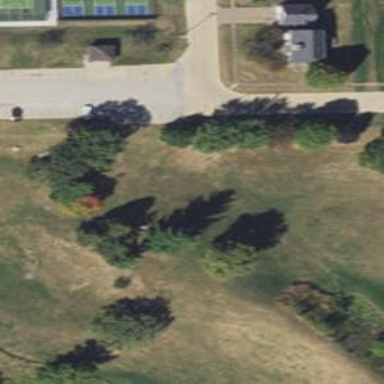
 perfect for leisurely sports activities."